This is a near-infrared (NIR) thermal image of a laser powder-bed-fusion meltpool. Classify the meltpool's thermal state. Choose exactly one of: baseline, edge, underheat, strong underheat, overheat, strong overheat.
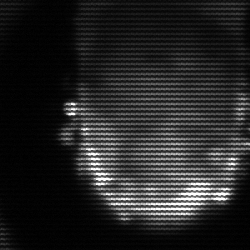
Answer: baseline